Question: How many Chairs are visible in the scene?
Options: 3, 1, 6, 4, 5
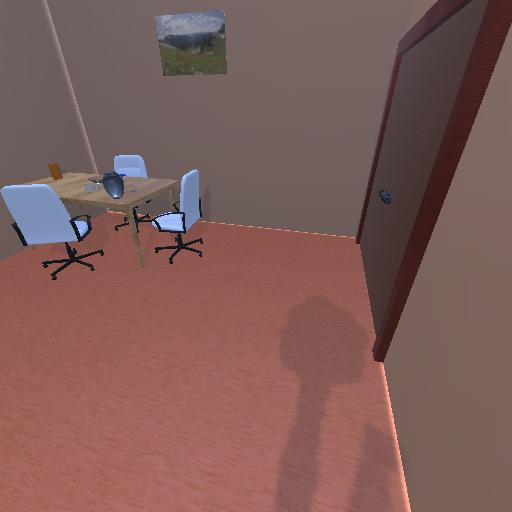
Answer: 3